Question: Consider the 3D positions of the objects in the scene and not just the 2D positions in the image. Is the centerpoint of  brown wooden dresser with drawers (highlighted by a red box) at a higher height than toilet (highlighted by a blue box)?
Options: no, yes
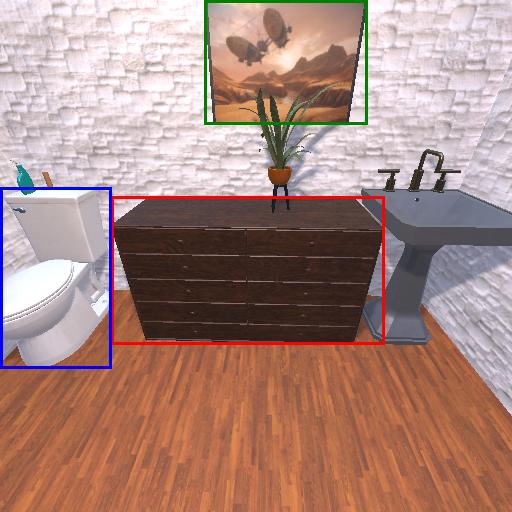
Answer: no